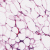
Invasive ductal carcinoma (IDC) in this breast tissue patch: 0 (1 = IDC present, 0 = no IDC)